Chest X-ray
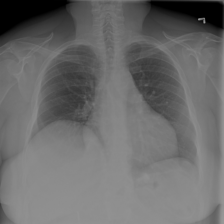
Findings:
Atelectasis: negative
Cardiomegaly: negative
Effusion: negative
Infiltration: negative
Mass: negative
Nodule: negative
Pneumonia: negative
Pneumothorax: negative
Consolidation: negative
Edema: negative
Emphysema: negative
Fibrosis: negative
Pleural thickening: negative
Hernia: negative